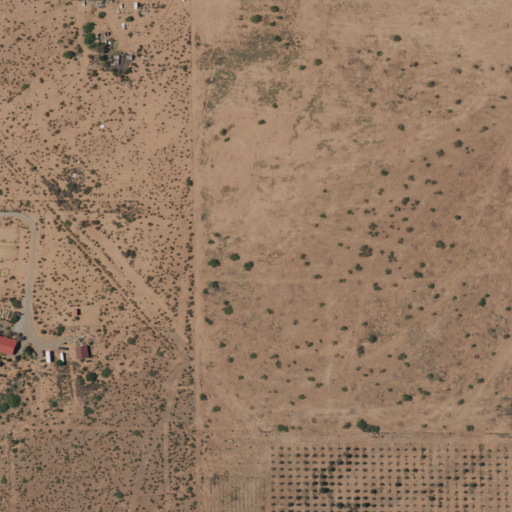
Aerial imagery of plain(s) in New Mexico named Sabinata Flat containing shrub and open development